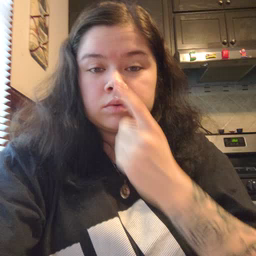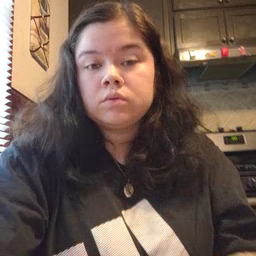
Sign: grandma